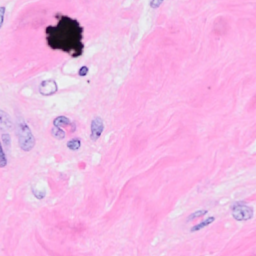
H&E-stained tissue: Breast